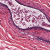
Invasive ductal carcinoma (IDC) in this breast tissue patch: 0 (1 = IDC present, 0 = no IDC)